Question: I've just created a vs-cordova application. When I ripple this application on chrome browser everything works as expected.
BUT,
The debugger breaks on end of cordova.js and index.js. The index.js is below. Break point hits the final bold area. But why? I do not see anything in output area.I opened CLR errors by CTRL+Alt+E ,but didn't help either. I do not see any error on js-output as well. The function is anonymous has no name.So the final parentheses seems fine, isn't it?
Now,I just hit F5 and continue.It's cool but I found this a bit annoying for a while! Especially for android target.It breaks the code for many places. Have you got any suggestion for me ?
BTW, as far as I noticed debugger firstly stops for cordova.js which is added into project when I start debugging then finds index.js.
'''
(function () {
"use strict";
document.addEventListener( 'deviceready', onDeviceReady.bind( this ), false );
function onDeviceReady() {
// Handle the Cordova pause and resume events
document.addEventListener( 'pause', onPause.bind( this ), false );
document.addEventListener( 'resume', onResume.bind( this ), false );
// TODO: Cordova has been loaded. Perform any initialization that requires Cordova here.
};
function onPause() {
// TODO: This application has been suspended. Save application state here.
};
function onResume() {
// TODO: This application has been reactivated. Restore application state here.
};
'''

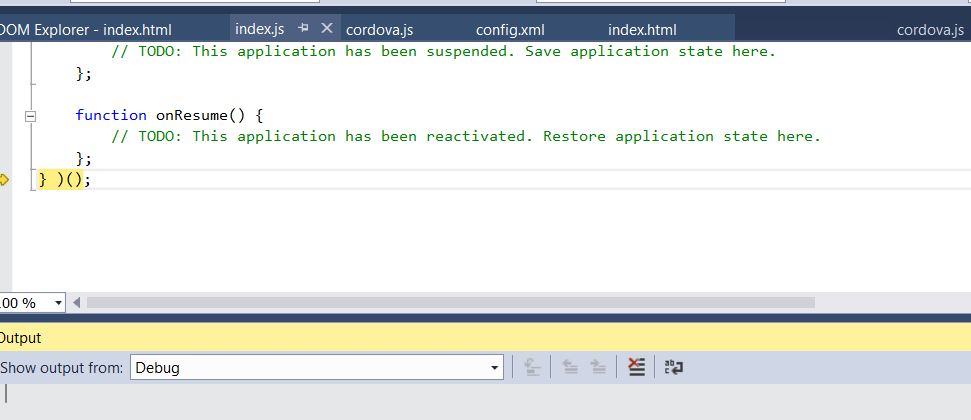
Answer: This is due to an issue in our web debugging code that surfaced after a recent update to Chrome. It has been fixed in VS 2015 CTP6 that was made available recently. It will also be fixed in our next extension update to VS2013.